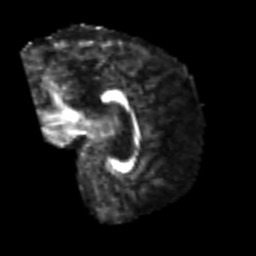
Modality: FA
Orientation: sagittal
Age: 56
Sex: male
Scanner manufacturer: siemens
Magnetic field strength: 3 T
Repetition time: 4.987 s
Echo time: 0.0792 s